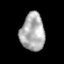
Tissue: prostate
Cell type: T cells
Senescence score: 0.3045
Nuclear area (px): 886
Mean DAPI intensity: 173.501